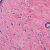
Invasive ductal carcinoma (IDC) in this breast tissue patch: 0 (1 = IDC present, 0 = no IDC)